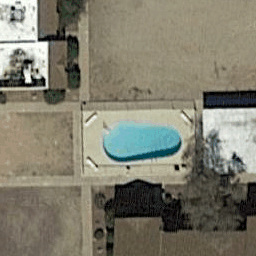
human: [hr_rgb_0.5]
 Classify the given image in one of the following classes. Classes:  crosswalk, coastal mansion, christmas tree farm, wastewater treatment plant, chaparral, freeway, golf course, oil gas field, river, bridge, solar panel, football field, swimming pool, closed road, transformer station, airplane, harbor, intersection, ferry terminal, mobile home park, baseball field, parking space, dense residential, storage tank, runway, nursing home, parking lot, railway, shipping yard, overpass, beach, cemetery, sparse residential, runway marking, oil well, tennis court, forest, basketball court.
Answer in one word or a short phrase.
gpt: swimming pool